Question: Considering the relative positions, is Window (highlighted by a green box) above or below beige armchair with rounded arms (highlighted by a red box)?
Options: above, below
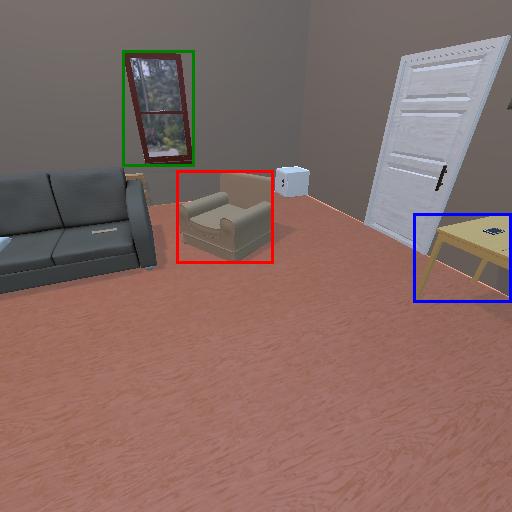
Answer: above